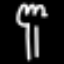
Label: fork